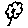
Label: flower